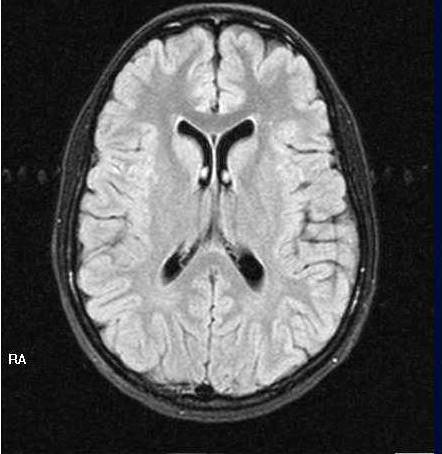
Label: notumor